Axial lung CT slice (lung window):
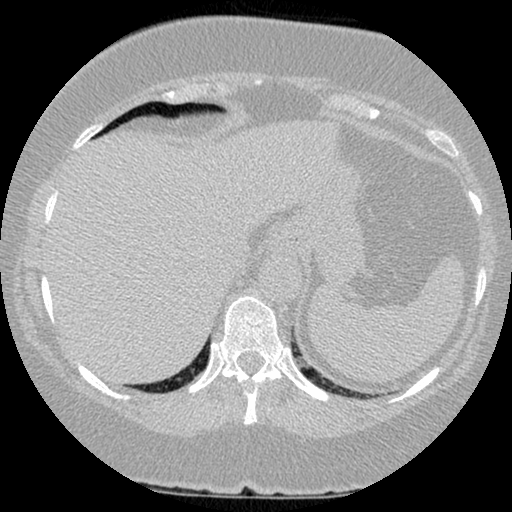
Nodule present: no